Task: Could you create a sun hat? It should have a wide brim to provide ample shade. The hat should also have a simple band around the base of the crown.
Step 104:
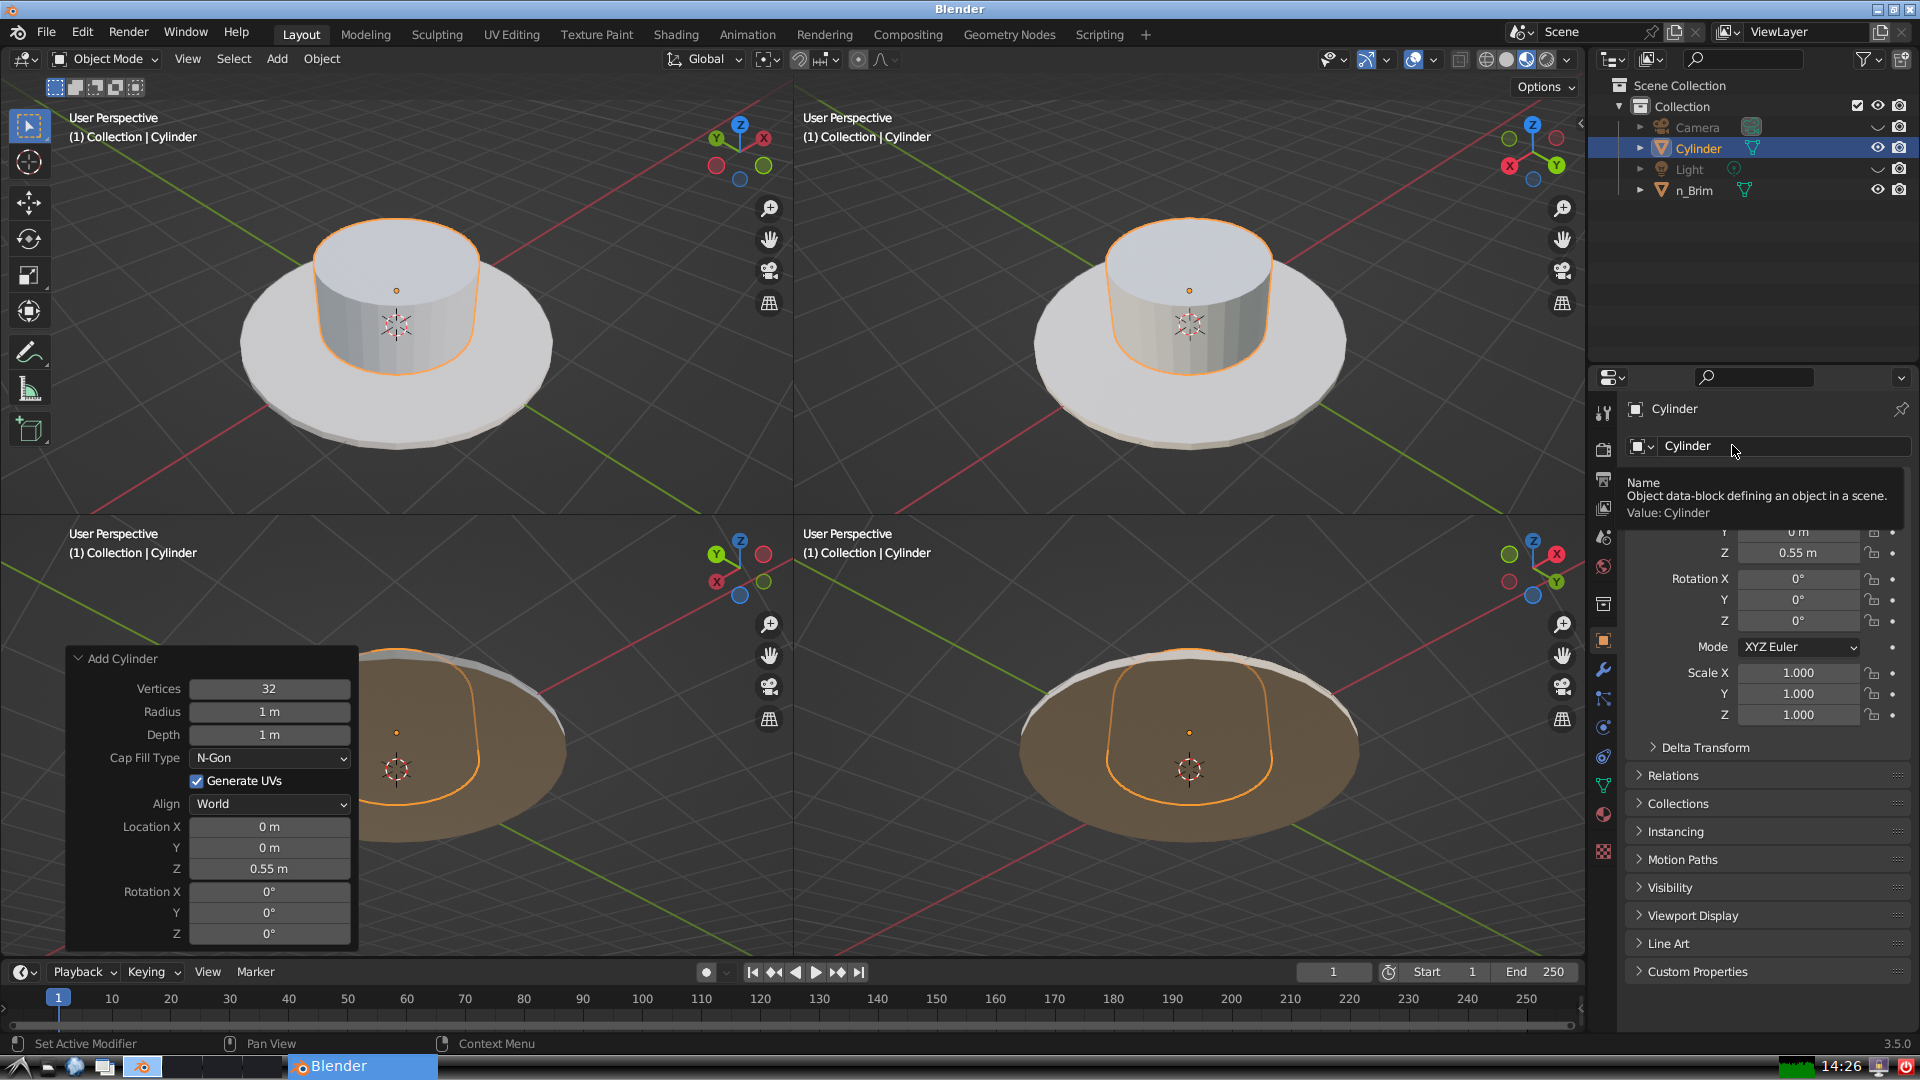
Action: click: no